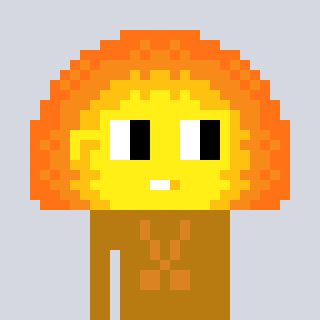
a pixel art character with square yellow glasses, a sunset-shaped head and a gold-colored body on a cool background